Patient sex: F
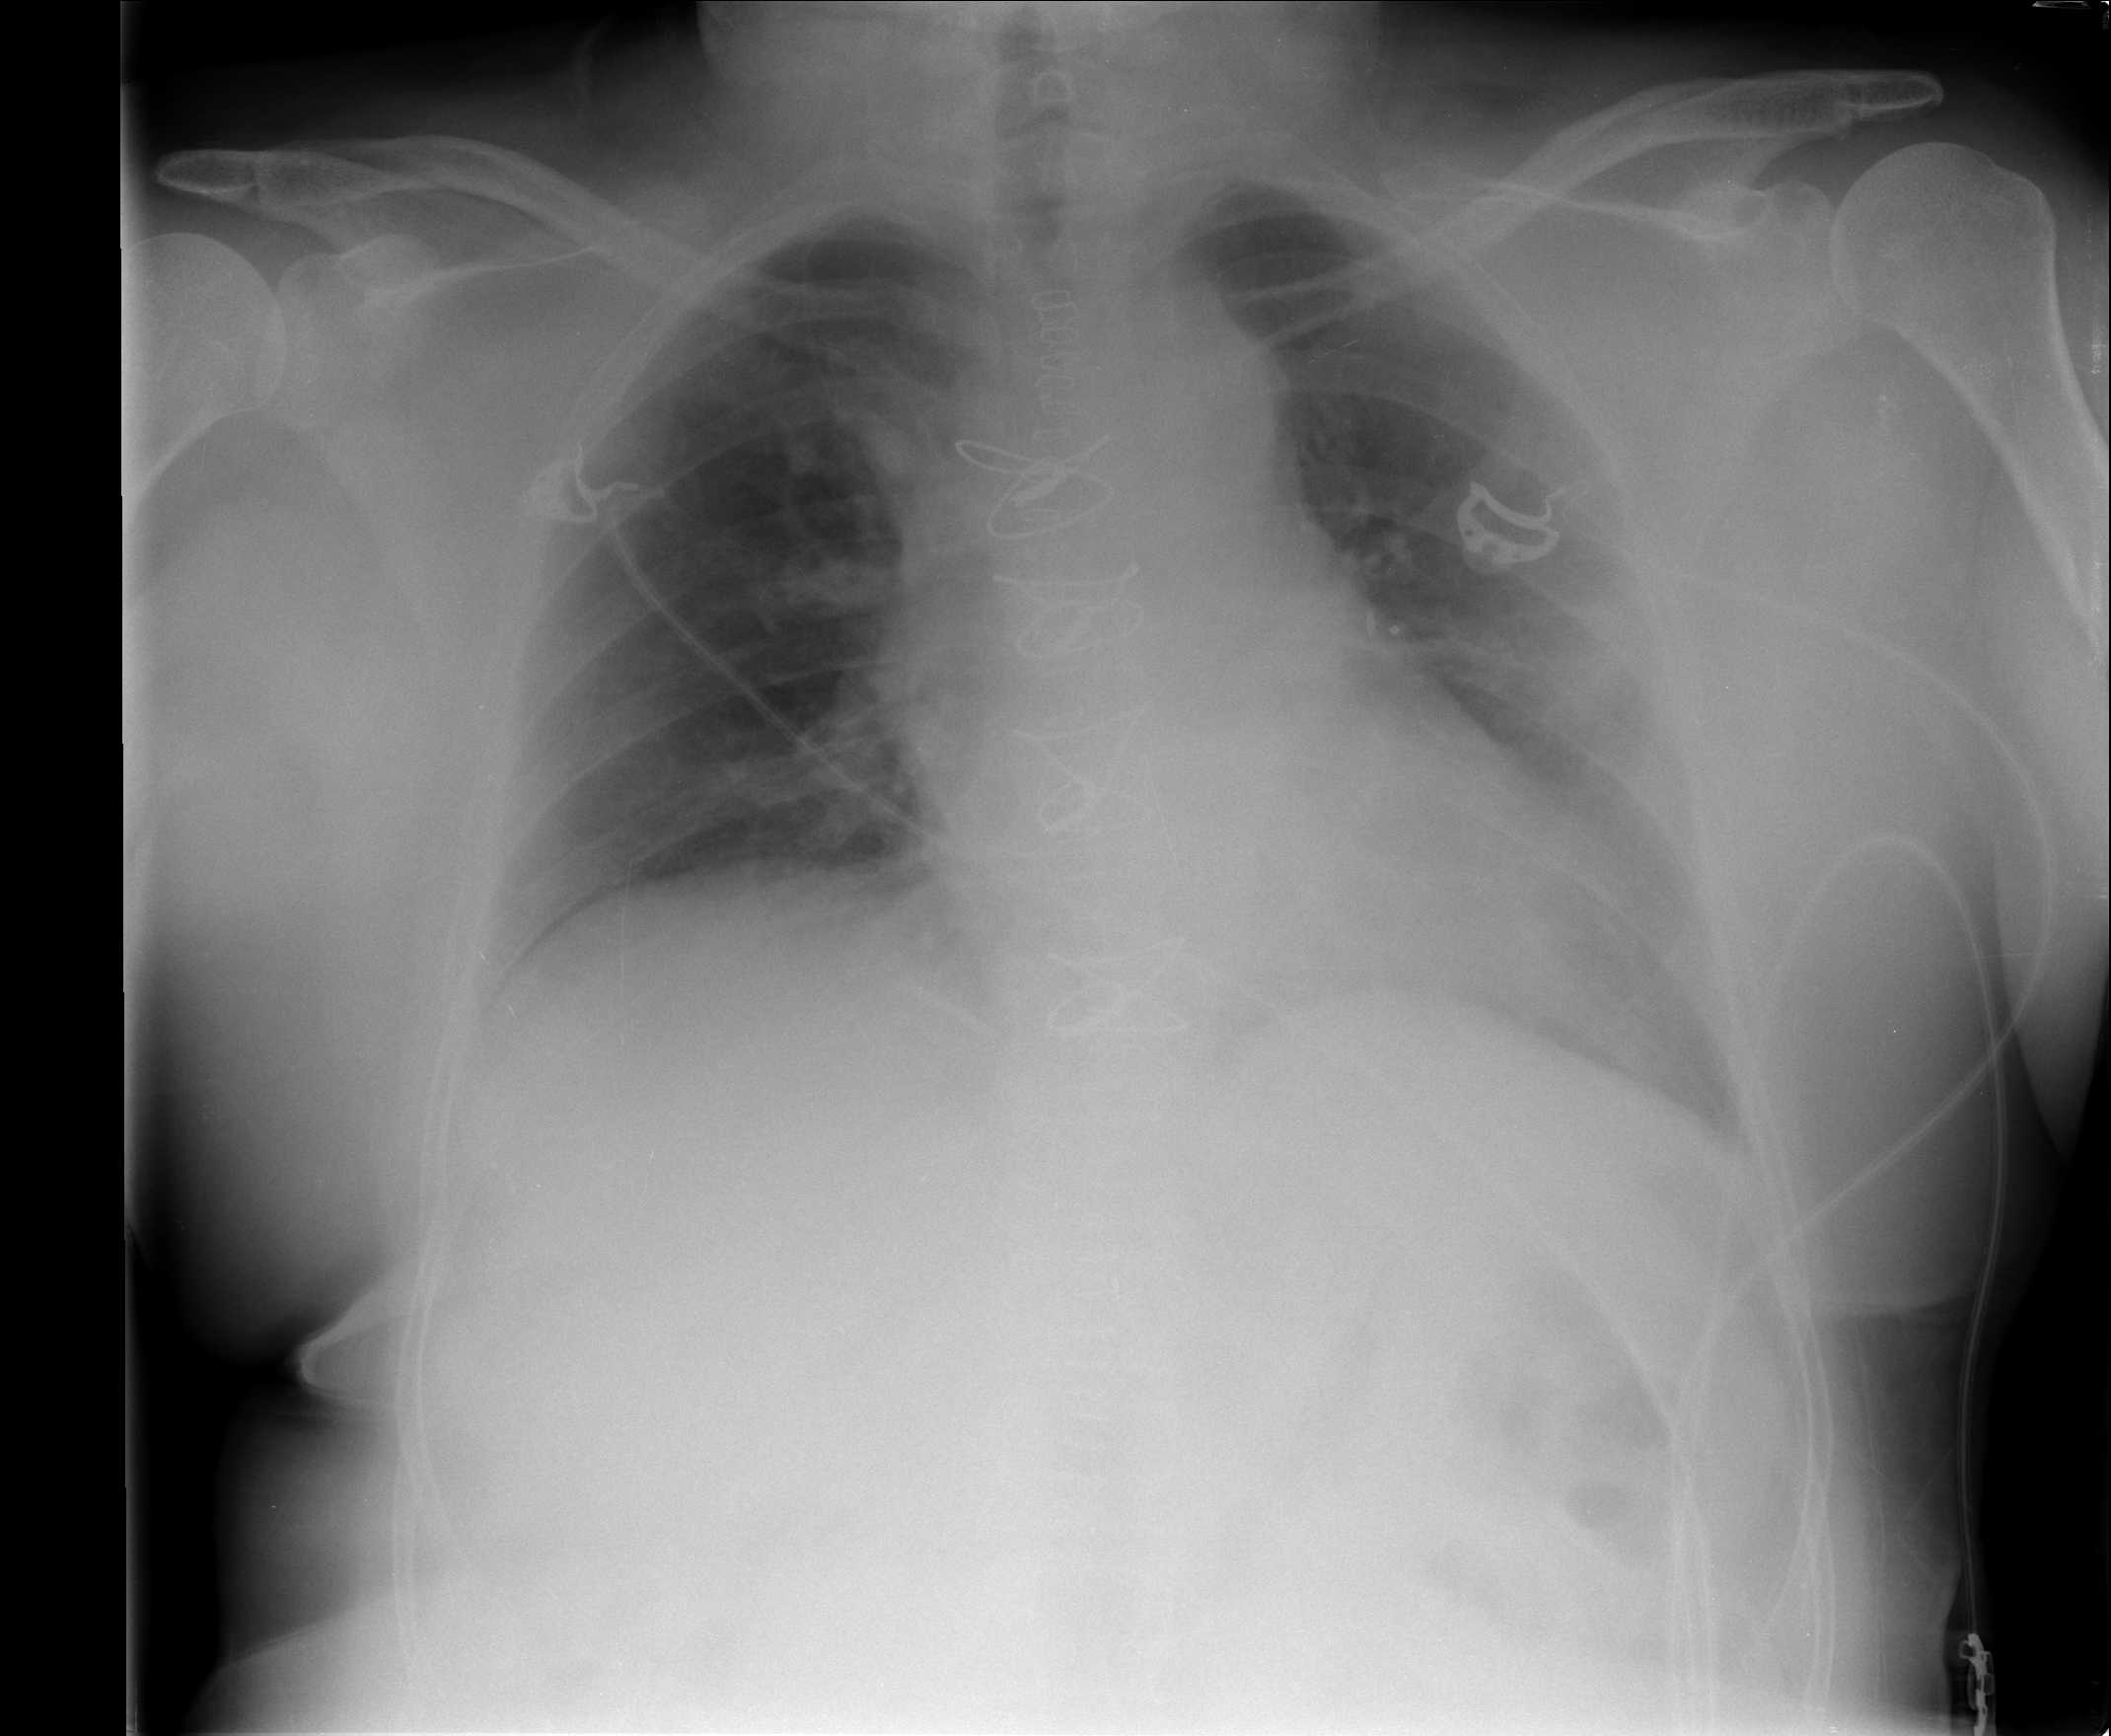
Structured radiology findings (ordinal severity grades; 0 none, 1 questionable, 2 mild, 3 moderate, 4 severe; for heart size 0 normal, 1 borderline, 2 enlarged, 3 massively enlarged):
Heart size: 2
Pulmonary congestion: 0
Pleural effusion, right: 0
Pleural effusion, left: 2
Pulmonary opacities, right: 0
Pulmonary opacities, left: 0
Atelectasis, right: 0
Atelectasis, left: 2